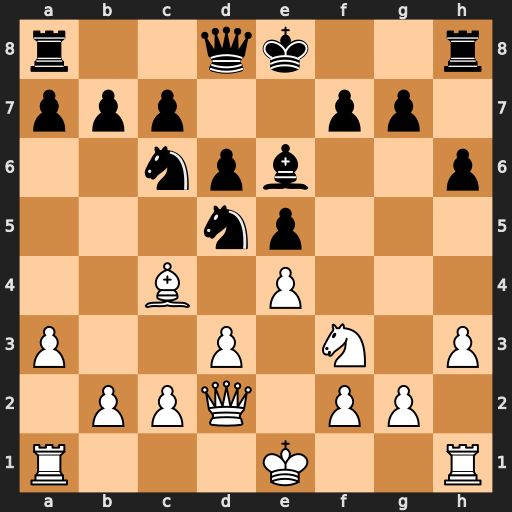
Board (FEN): r2qk2r/ppp2pp1/2npb2p/3np3/2B1P3/P2P1N1P/1PPQ1PP1/R3K2R
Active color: w
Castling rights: KQkq
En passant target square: -
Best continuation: exd5 Bxd5 Bxd5